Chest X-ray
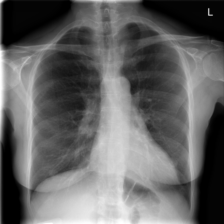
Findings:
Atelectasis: negative
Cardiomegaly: negative
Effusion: negative
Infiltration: negative
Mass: negative
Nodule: negative
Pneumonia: negative
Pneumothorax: negative
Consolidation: negative
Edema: negative
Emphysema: negative
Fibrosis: negative
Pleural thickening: negative
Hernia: negative